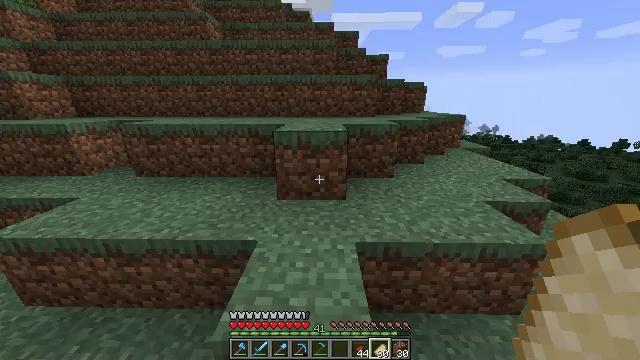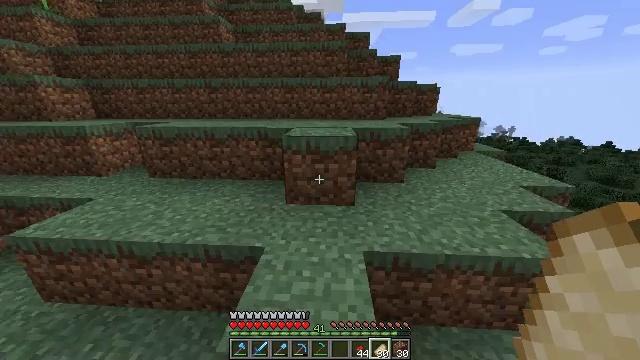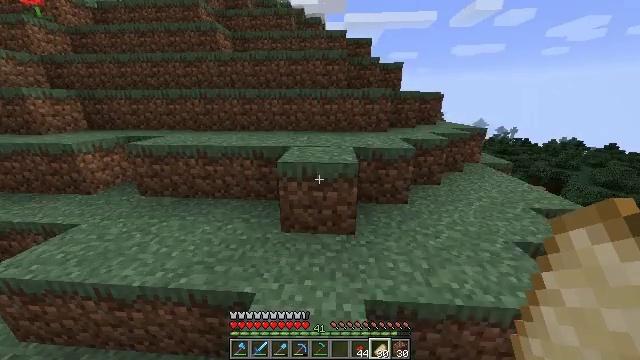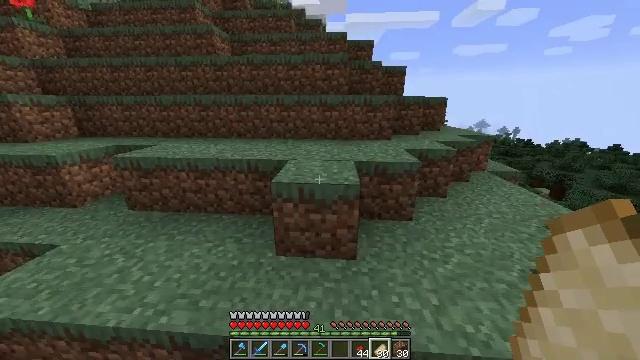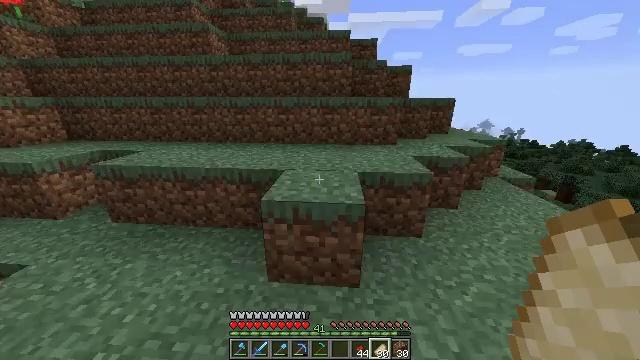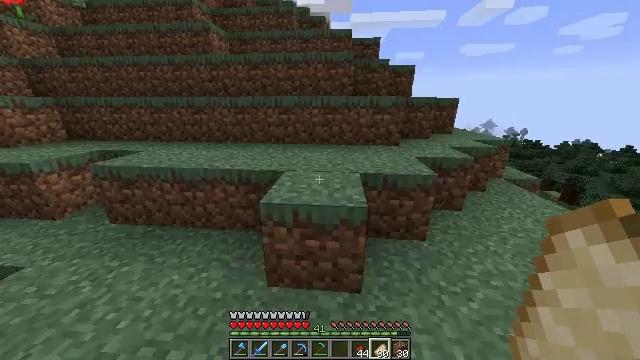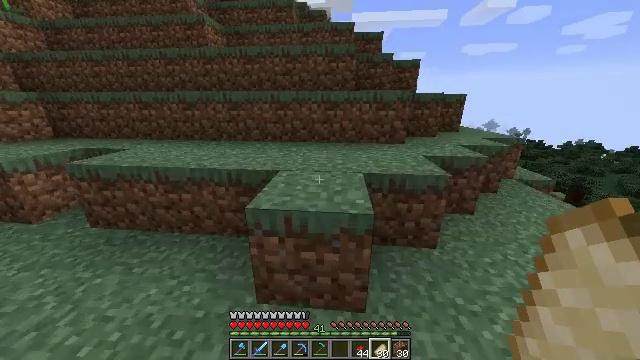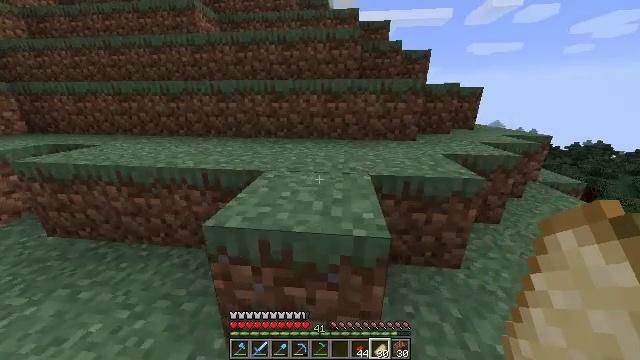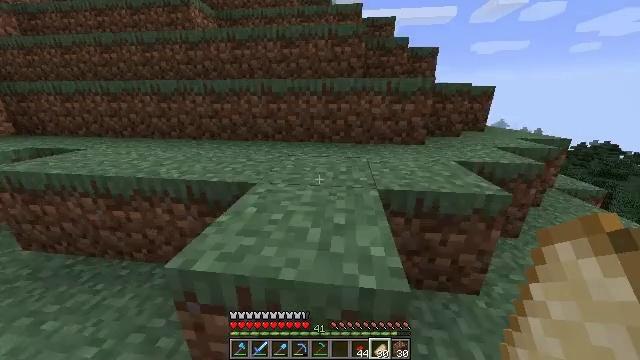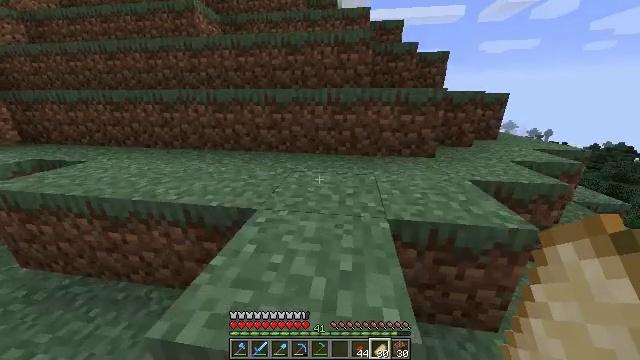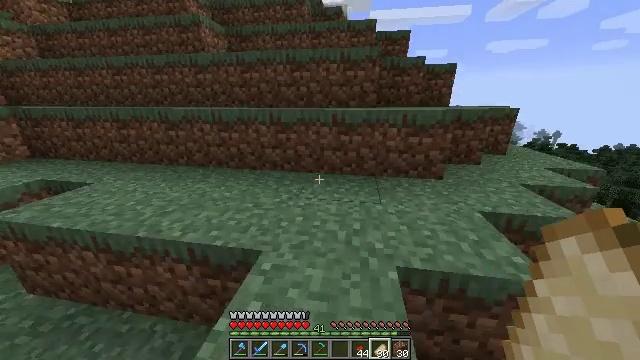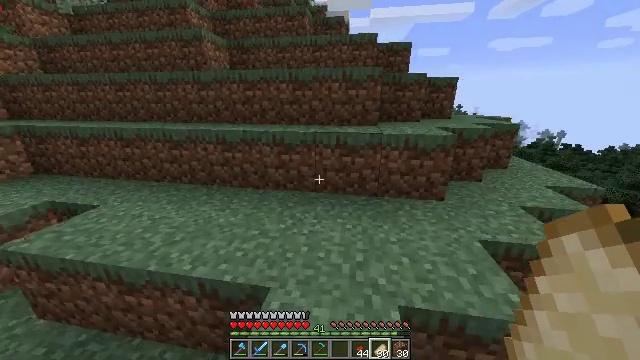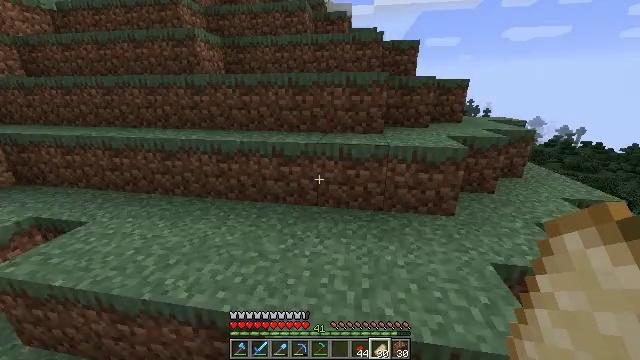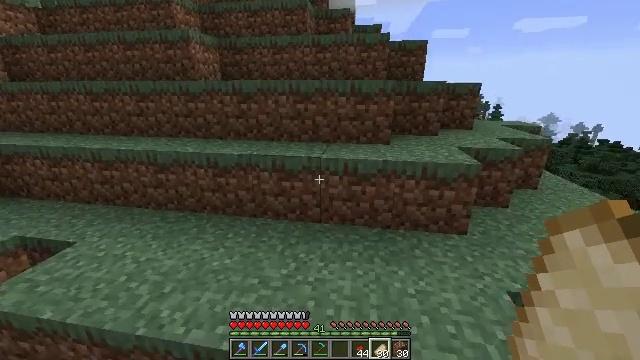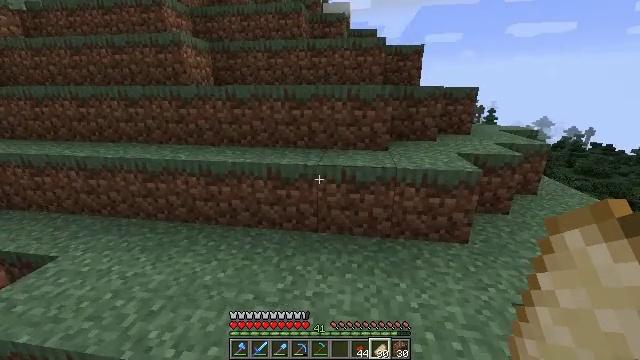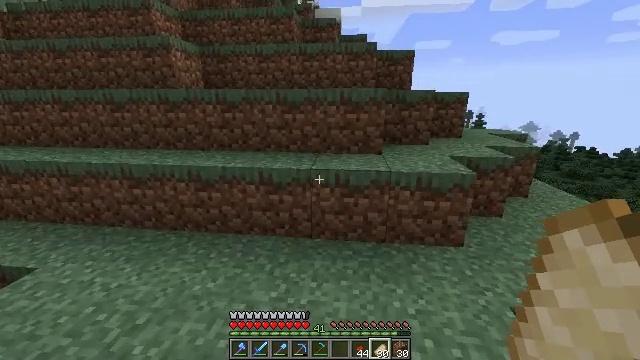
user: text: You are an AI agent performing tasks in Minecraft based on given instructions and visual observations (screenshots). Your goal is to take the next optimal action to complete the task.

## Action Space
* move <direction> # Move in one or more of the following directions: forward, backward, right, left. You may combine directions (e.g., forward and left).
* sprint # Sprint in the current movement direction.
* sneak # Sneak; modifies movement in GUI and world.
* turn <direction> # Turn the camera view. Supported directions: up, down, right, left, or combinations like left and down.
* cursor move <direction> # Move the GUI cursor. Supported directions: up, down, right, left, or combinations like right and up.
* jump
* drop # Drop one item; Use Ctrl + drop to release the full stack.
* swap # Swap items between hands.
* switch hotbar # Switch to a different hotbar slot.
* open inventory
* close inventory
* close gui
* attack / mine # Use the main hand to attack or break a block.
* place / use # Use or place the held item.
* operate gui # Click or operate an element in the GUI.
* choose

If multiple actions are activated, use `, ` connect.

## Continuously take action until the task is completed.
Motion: motion action
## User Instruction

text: Create a dried kelp block using dried kelp.
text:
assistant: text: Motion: move forward, sprint, turn left, jump
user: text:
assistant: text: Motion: move forward, sprint, jump
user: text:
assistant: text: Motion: move forward, sprint, jump
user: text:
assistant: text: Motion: move forward, jump
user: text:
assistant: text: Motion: move forward, jump
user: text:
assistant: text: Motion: move forward, jump
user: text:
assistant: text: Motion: move forward, jump
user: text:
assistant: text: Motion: move forward, sprint, jump
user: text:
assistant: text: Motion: move forward, sprint, turn left, jump
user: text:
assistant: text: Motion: move forward, sprint, turn left, jump
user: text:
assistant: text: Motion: move forward, jump
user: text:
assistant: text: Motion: move forward, jump
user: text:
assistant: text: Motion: move forward, jump
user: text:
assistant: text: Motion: move forward, turn right and up, jump
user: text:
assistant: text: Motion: move forward, sprint, turn right and up, jump
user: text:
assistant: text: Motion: move forward, sprint, jump
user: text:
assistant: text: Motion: move forward, sprint, jump
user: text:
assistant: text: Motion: move forward, jump
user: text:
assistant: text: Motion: move forward, jump
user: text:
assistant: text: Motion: move forward, jump
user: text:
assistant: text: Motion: move forward, jump
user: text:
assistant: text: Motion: move forward, jump
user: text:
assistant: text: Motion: move forward, sprint, turn left, jump
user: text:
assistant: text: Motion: move forward, sprint, turn left and up, jump
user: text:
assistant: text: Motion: move forward, sprint, turn left and up, jump
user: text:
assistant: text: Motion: move forward, turn left and up, jump
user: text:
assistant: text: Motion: move forward, turn left, jump
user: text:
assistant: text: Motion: move forward, turn left, jump
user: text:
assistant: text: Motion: move forward, turn left, jump
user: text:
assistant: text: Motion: move forward, sprint, turn left, jump